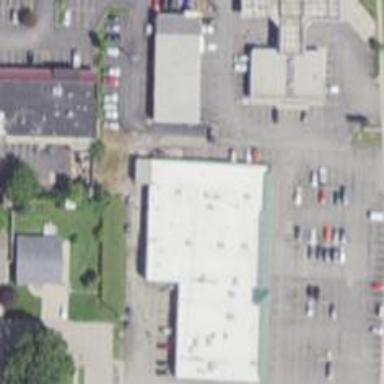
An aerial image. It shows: Clinic.